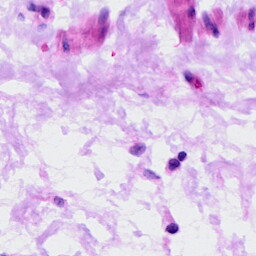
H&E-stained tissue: Ovarian